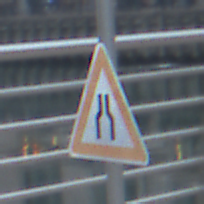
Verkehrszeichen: VerengteFahrbahn
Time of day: MorningAfternoon
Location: Outdoor (Urban)
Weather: PartlyCloudy
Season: NotSpecified
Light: Natural